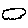
Label: cloud